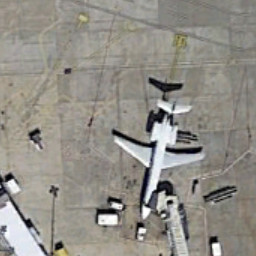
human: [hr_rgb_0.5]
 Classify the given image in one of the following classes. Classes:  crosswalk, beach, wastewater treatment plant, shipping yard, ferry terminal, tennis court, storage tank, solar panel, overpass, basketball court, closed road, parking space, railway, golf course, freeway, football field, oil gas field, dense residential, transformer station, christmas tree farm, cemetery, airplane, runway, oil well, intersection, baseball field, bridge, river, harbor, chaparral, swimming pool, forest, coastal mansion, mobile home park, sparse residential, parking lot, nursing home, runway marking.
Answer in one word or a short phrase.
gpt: airplane